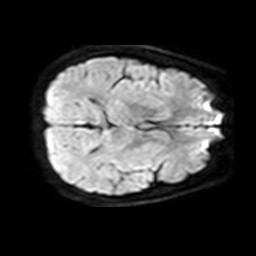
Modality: TRACE
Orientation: axial
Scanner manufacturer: philips
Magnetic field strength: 1.5 T
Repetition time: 3.119 s
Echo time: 0.06163 s